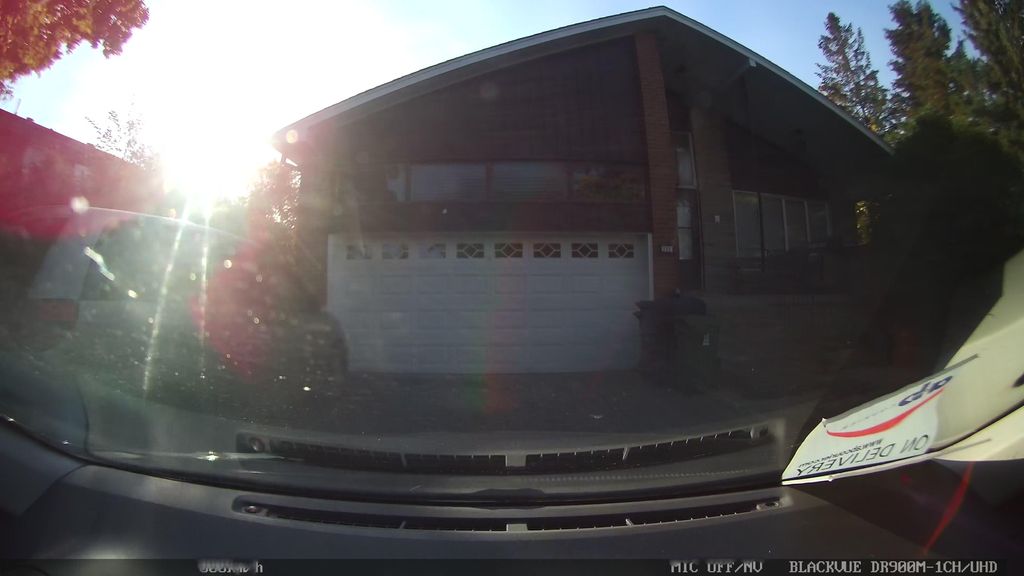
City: toronto